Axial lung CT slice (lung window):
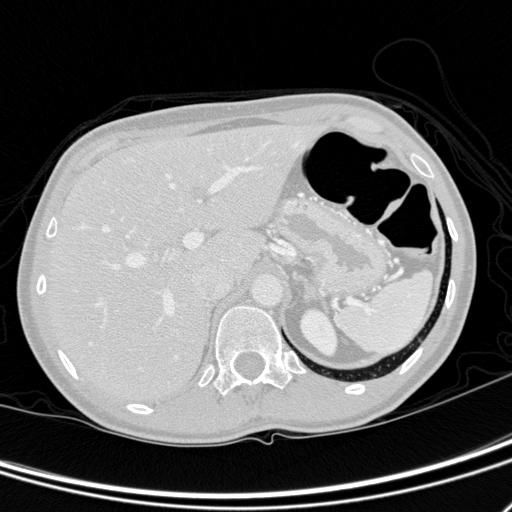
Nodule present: no